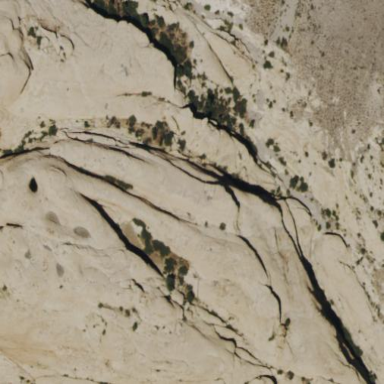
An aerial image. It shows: White cliff formed by nature.